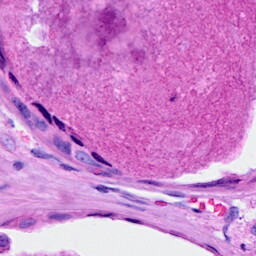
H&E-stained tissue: Breast